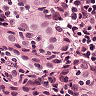
Metastatic tissue present: yes